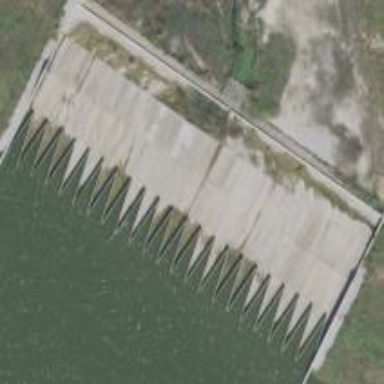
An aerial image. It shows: Dam along waterway.